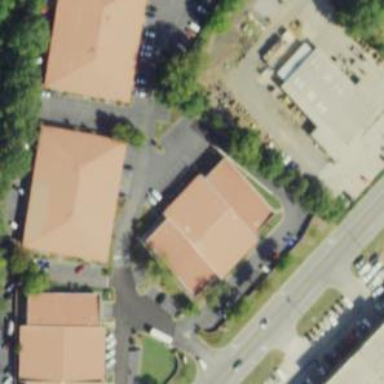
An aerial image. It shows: Office building.